This grayscale texture is a bearing vibration snapshot reshaped row-by-row into a square image. Diagnose the bearing from this image, choosing from: normal, inner_race, outer_race, ball.
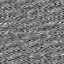
Answer: normal